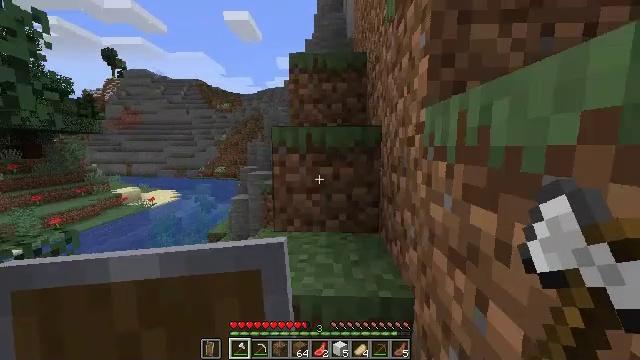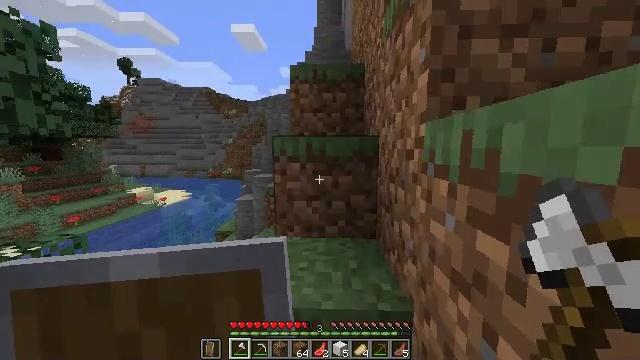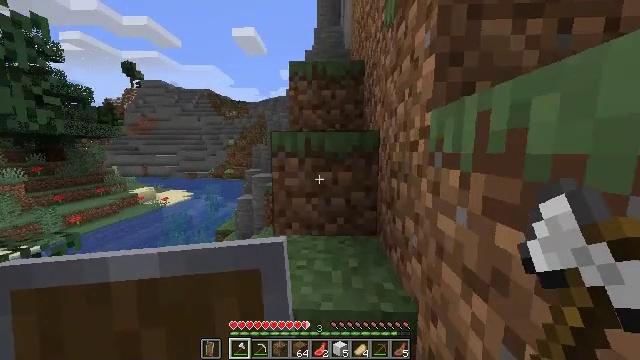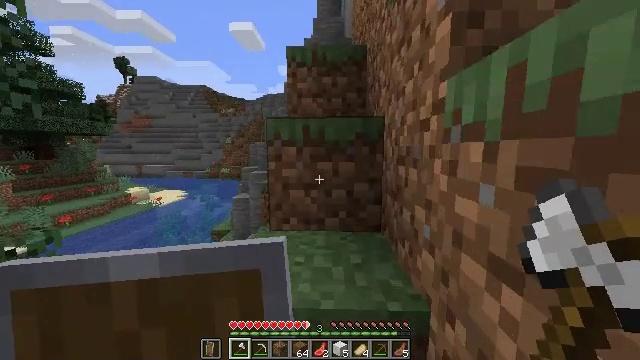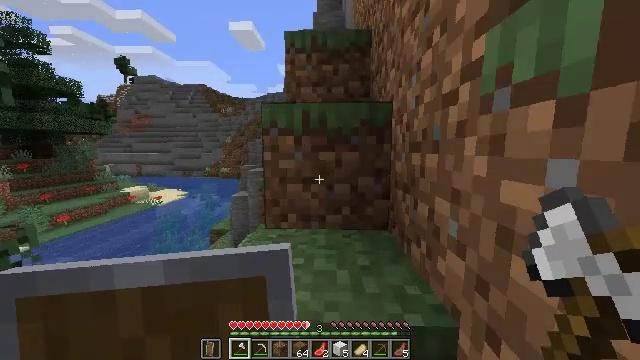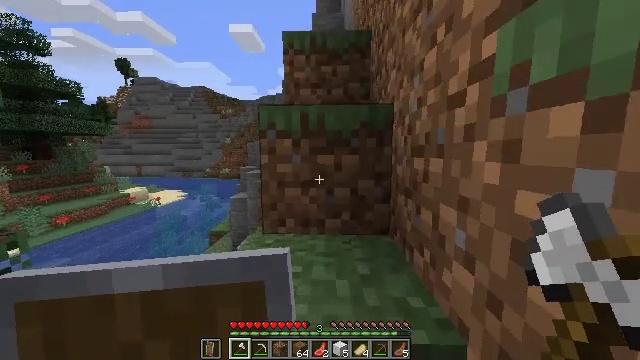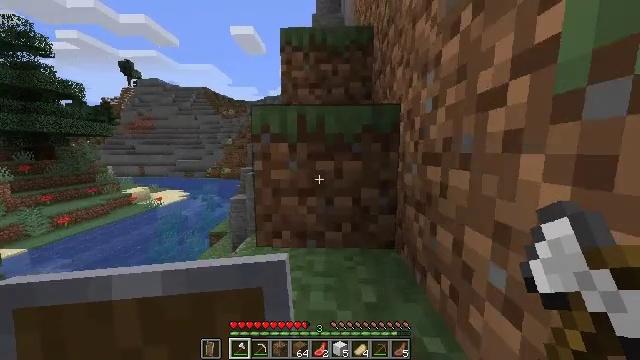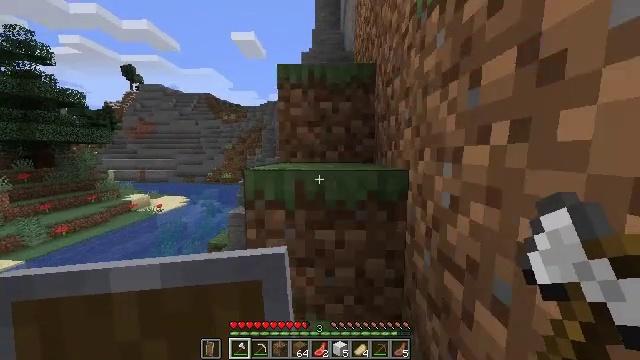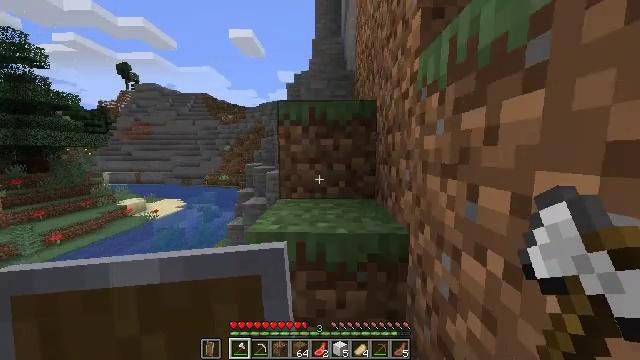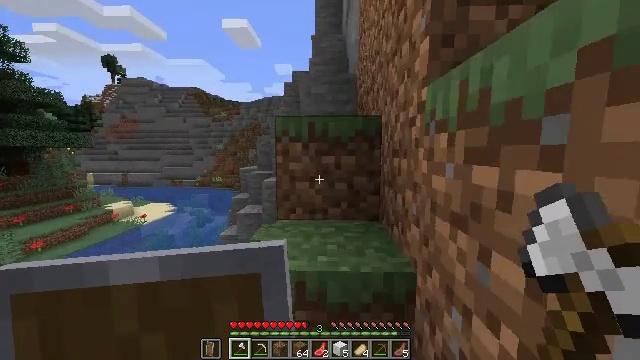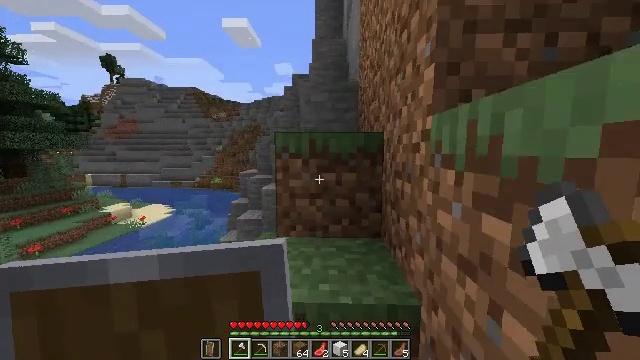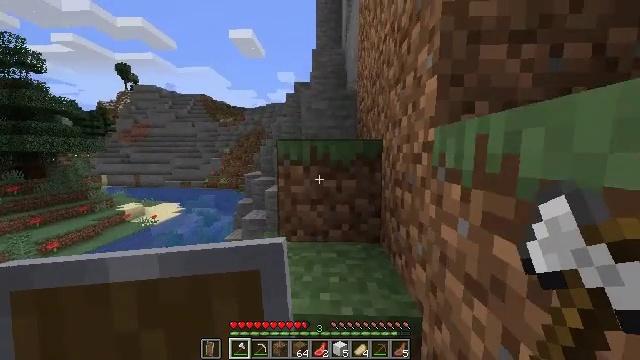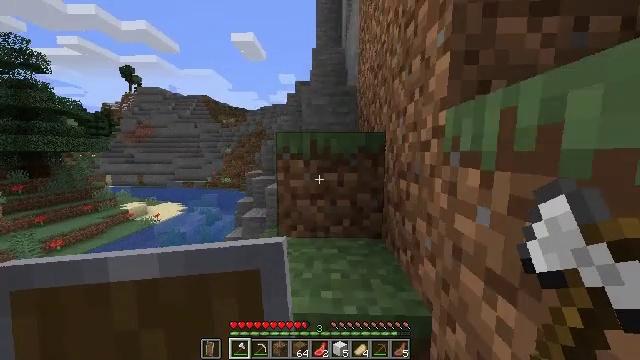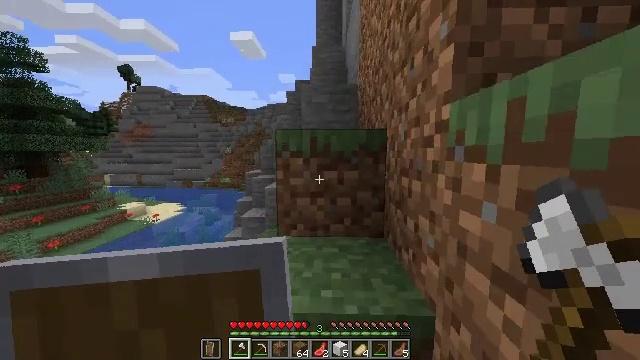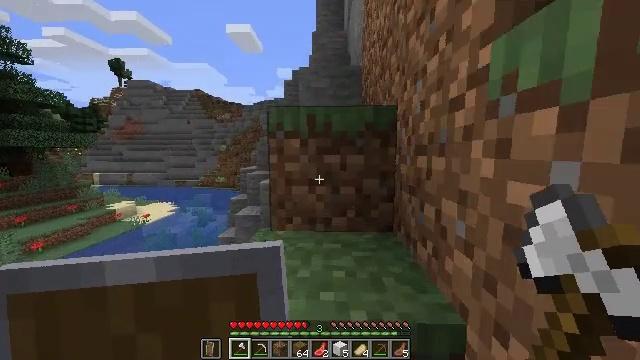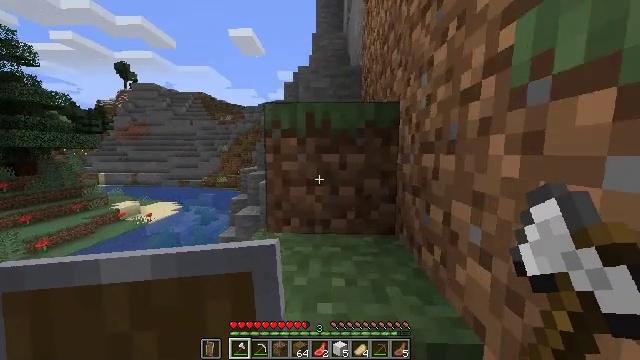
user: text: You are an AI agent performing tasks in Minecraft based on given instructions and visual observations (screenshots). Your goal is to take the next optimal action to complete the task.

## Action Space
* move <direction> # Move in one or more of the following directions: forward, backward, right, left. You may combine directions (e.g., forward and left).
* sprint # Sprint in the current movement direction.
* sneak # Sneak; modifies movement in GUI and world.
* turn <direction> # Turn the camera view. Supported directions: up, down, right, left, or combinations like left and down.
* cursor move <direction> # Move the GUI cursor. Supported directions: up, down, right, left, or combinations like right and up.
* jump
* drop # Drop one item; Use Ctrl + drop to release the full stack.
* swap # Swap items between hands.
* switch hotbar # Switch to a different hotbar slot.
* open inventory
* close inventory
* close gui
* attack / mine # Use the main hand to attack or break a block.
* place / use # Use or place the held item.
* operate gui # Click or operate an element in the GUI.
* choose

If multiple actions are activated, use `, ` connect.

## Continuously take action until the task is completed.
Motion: motion action
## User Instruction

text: Collect gravel for your inventory.
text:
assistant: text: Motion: move forward, sprint, jump
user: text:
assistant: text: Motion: move forward, sprint, jump
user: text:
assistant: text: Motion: move forward, sprint, jump
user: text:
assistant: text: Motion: move forward, sprint, jump
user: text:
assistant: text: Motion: move forward, sprint, jump
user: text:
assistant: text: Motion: move forward, sprint, jump
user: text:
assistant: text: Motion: move forward, sprint, jump
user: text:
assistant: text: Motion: move forward, sprint, jump
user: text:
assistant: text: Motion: move forward, sprint, jump
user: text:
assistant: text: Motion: move forward, sprint, jump
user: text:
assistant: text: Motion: move forward, sprint, jump
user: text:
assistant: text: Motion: move forward, sprint, jump
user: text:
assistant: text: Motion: move forward, sprint, jump
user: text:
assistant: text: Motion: move forward, sprint, jump
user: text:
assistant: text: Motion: move forward, sprint, jump
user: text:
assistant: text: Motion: move forward, sprint, jump
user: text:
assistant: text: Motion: move forward, sprint, jump
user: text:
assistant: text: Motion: move forward, sprint, jump
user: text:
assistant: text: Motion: move forward, sprint, jump
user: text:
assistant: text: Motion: move forward, sprint, jump
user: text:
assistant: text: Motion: move forward, sprint, jump
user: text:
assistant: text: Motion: move forward, sprint, jump
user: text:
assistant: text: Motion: move forward, sprint, jump
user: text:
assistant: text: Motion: move forward, sprint, jump
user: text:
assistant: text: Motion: move forward, sprint, jump
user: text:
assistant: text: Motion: move forward, sprint, jump
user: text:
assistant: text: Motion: move forward, sprint, jump
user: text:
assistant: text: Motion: move forward, sprint, jump
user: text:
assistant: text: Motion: move forward, sprint, jump
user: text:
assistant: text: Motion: move forward, sprint, jump